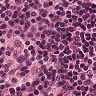
Metastatic tissue present: no